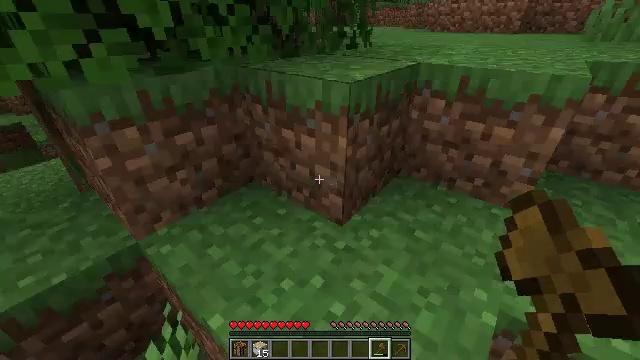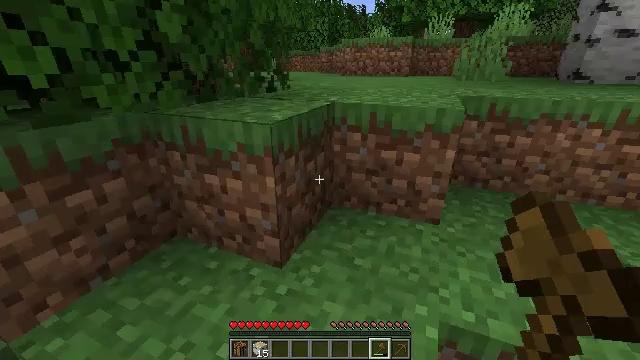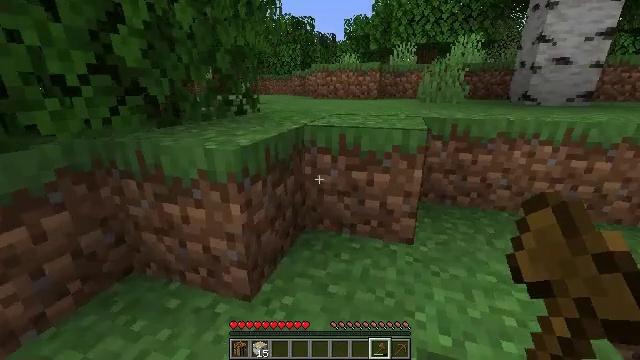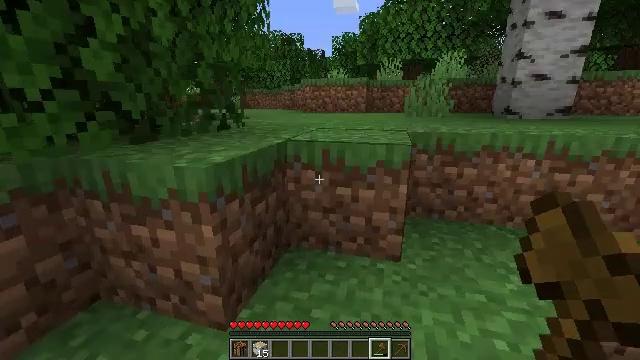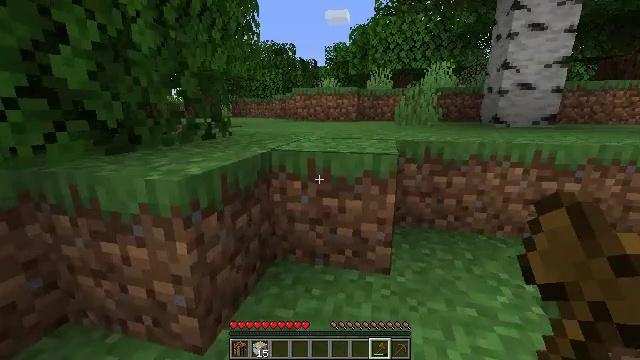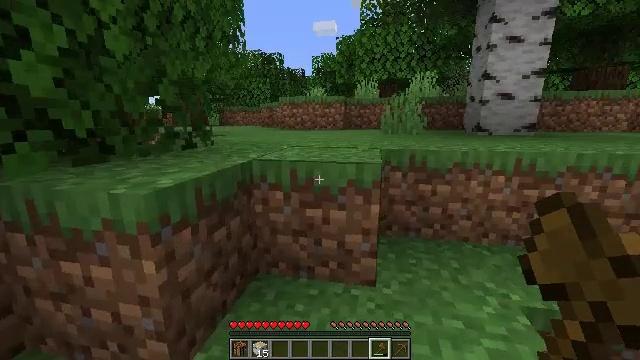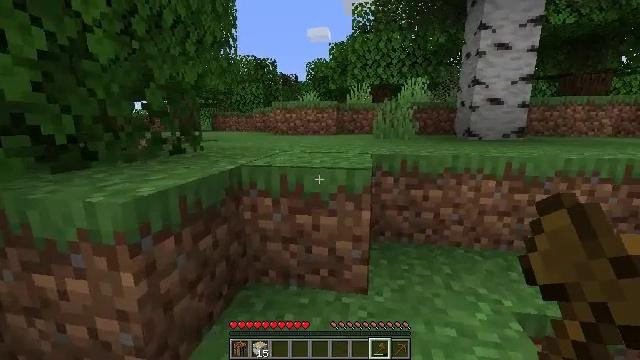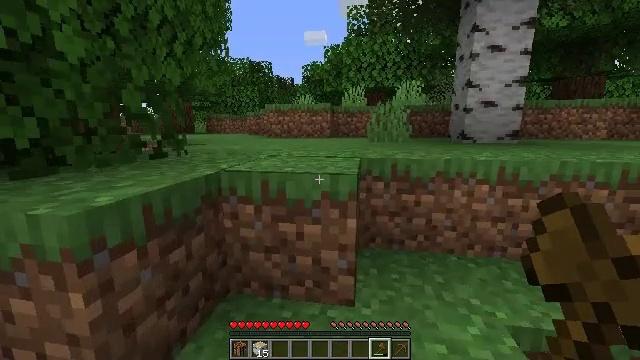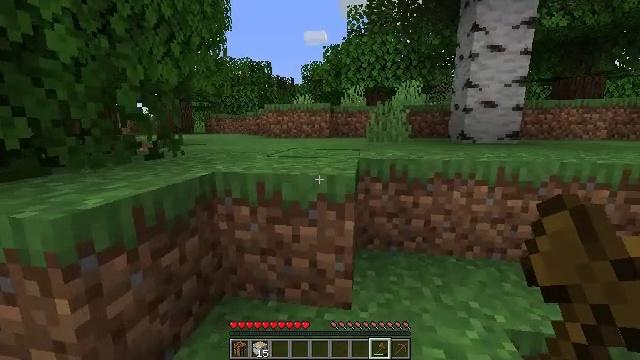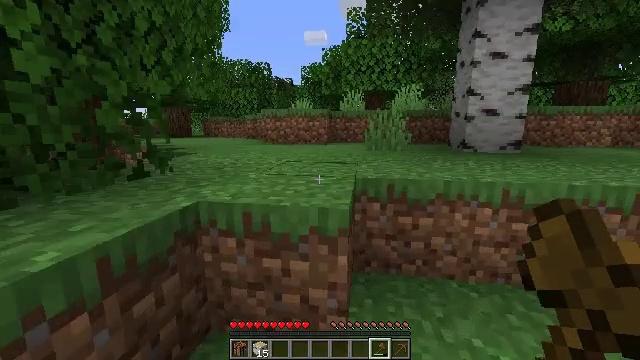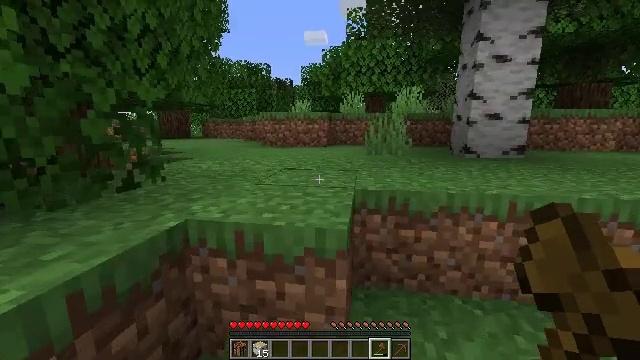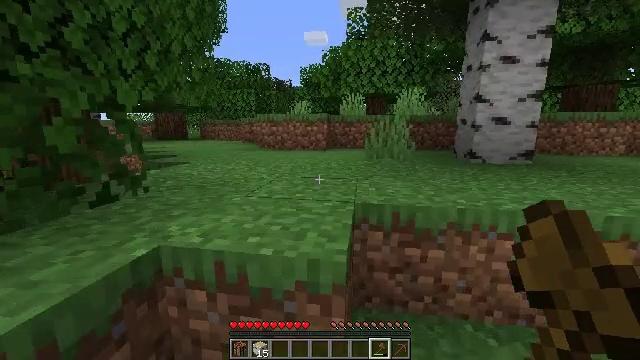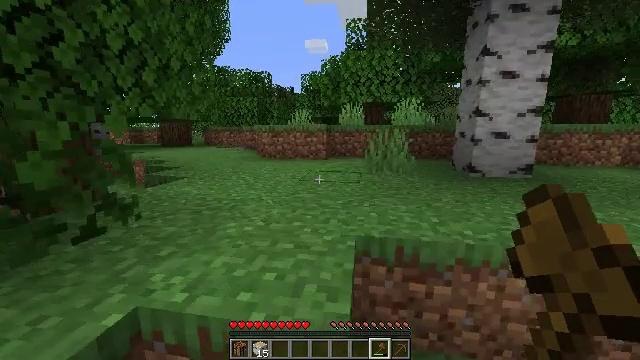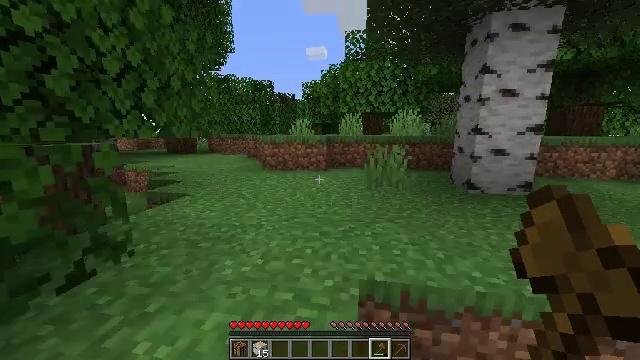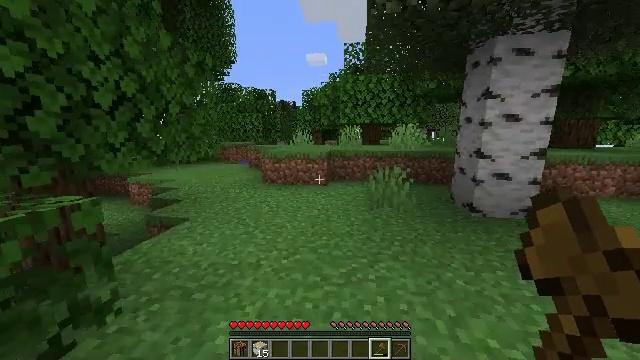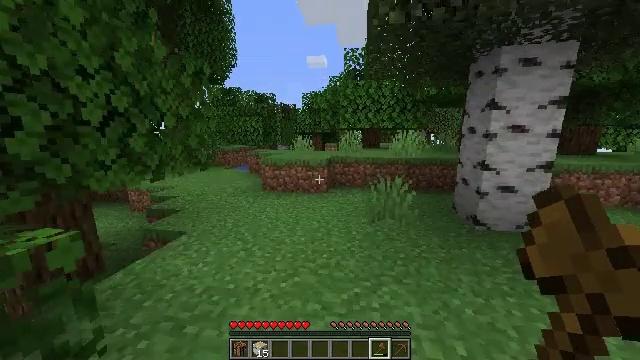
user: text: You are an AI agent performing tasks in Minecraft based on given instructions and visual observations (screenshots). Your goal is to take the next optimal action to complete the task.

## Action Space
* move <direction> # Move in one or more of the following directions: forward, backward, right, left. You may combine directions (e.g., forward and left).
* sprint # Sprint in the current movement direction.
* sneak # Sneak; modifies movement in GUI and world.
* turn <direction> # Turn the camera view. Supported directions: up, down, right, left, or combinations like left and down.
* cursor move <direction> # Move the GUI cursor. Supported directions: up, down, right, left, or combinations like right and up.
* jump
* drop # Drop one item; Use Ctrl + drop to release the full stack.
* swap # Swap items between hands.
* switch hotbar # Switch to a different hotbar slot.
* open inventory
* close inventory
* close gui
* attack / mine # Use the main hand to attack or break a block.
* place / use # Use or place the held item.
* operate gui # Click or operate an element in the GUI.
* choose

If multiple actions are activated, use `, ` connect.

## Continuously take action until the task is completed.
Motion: motion action
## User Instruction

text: Gather sand from the desert.
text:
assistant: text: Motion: move forward and move right, sneak, turn right and up
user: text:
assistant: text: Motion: move forward and move right, sneak, turn right and up
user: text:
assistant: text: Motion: move forward and move right, sneak, turn right and up
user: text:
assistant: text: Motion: move forward and move right, sneak, turn right and up
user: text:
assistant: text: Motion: move forward and move right, sneak, turn right and up
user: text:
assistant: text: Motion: move forward and move right, sneak, turn right and up
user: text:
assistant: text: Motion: move forward and move right, sneak
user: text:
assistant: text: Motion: move forward
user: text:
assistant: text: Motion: move forward
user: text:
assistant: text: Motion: move forward
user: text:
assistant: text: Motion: move forward, sprint
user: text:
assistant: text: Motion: move forward, sprint, jump
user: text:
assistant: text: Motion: move forward, sprint, jump
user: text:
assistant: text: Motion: move forward, sprint, jump
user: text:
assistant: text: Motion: move forward, sprint, jump
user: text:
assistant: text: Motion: move forward, sprint
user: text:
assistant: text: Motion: move forward, sprint
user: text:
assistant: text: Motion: move forward, sprint, turn left and down
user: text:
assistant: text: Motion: move forward, sprint, turn left and down
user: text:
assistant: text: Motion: move forward, sprint, turn left and down
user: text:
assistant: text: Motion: move forward, sprint, turn left
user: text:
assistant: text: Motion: move forward, sprint
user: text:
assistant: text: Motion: move forward, sprint, jump
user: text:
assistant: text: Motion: move forward, sprint, jump
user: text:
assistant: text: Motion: move forward, sprint, jump
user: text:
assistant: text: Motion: move forward, sprint, jump
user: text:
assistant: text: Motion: move forward, sprint, jump
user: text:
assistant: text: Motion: move forward, sprint
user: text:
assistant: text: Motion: move forward, sprint
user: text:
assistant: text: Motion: move forward, sprint